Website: crate-barrel
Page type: billing-address
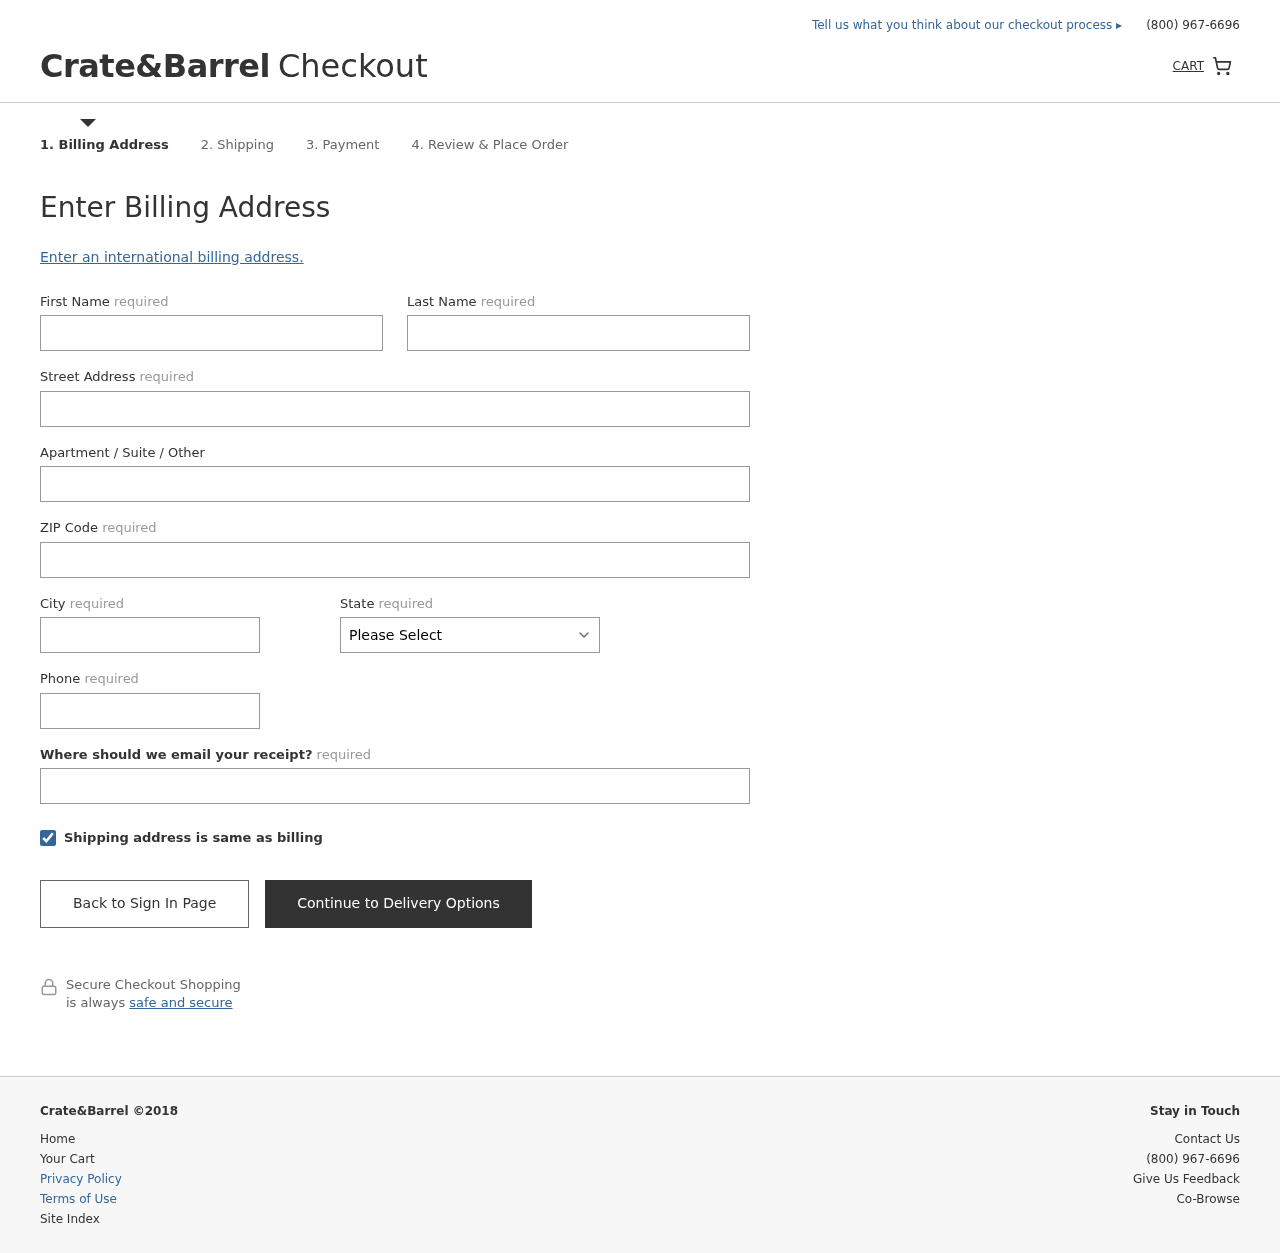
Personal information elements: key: PII_STATE
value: Ohio
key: PII_FIRSTNAME
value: Crystal
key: PII_LASTNAME
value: Lewis
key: PII_STREET
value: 748 Justin Lock
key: PII_STREET2
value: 999 Cindy Dam Suite 727
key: PII_POSTCODE
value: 54068
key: PII_CITY
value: Cruzhaven
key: PII_PHONE
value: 7334713135
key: PII_EMAIL
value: crystal_lewis@gmail.com